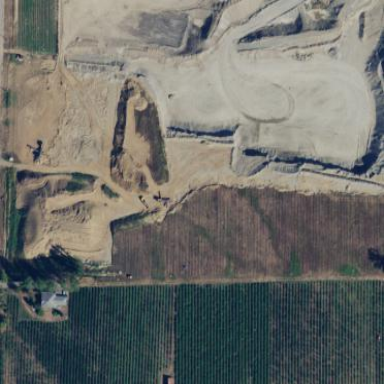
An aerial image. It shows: Quarry area.